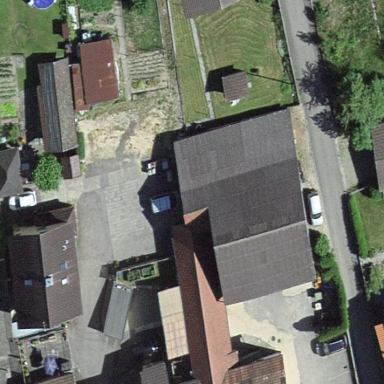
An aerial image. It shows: Garage building.